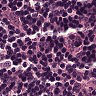
Metastatic tissue present: no